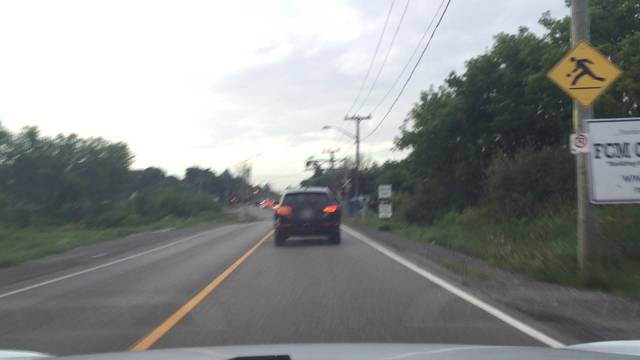
Region: Canada
Coordinates: 43.889, -78.817